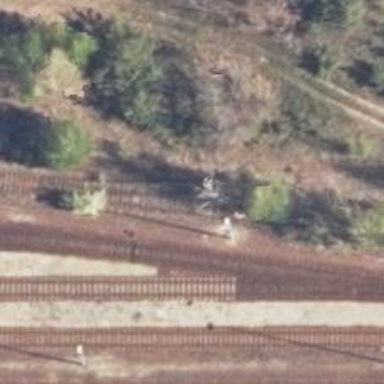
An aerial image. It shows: Abandoned spur railway.